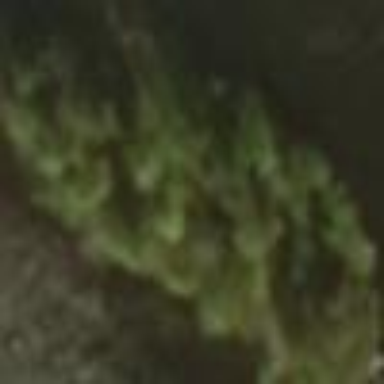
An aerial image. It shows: Islet covered with forest.